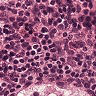
Metastatic tissue present: no